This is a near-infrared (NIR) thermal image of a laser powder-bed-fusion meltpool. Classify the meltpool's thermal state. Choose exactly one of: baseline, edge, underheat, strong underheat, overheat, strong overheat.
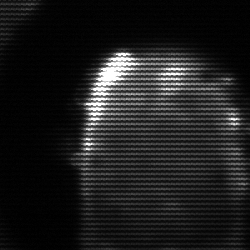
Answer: baseline